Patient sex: M
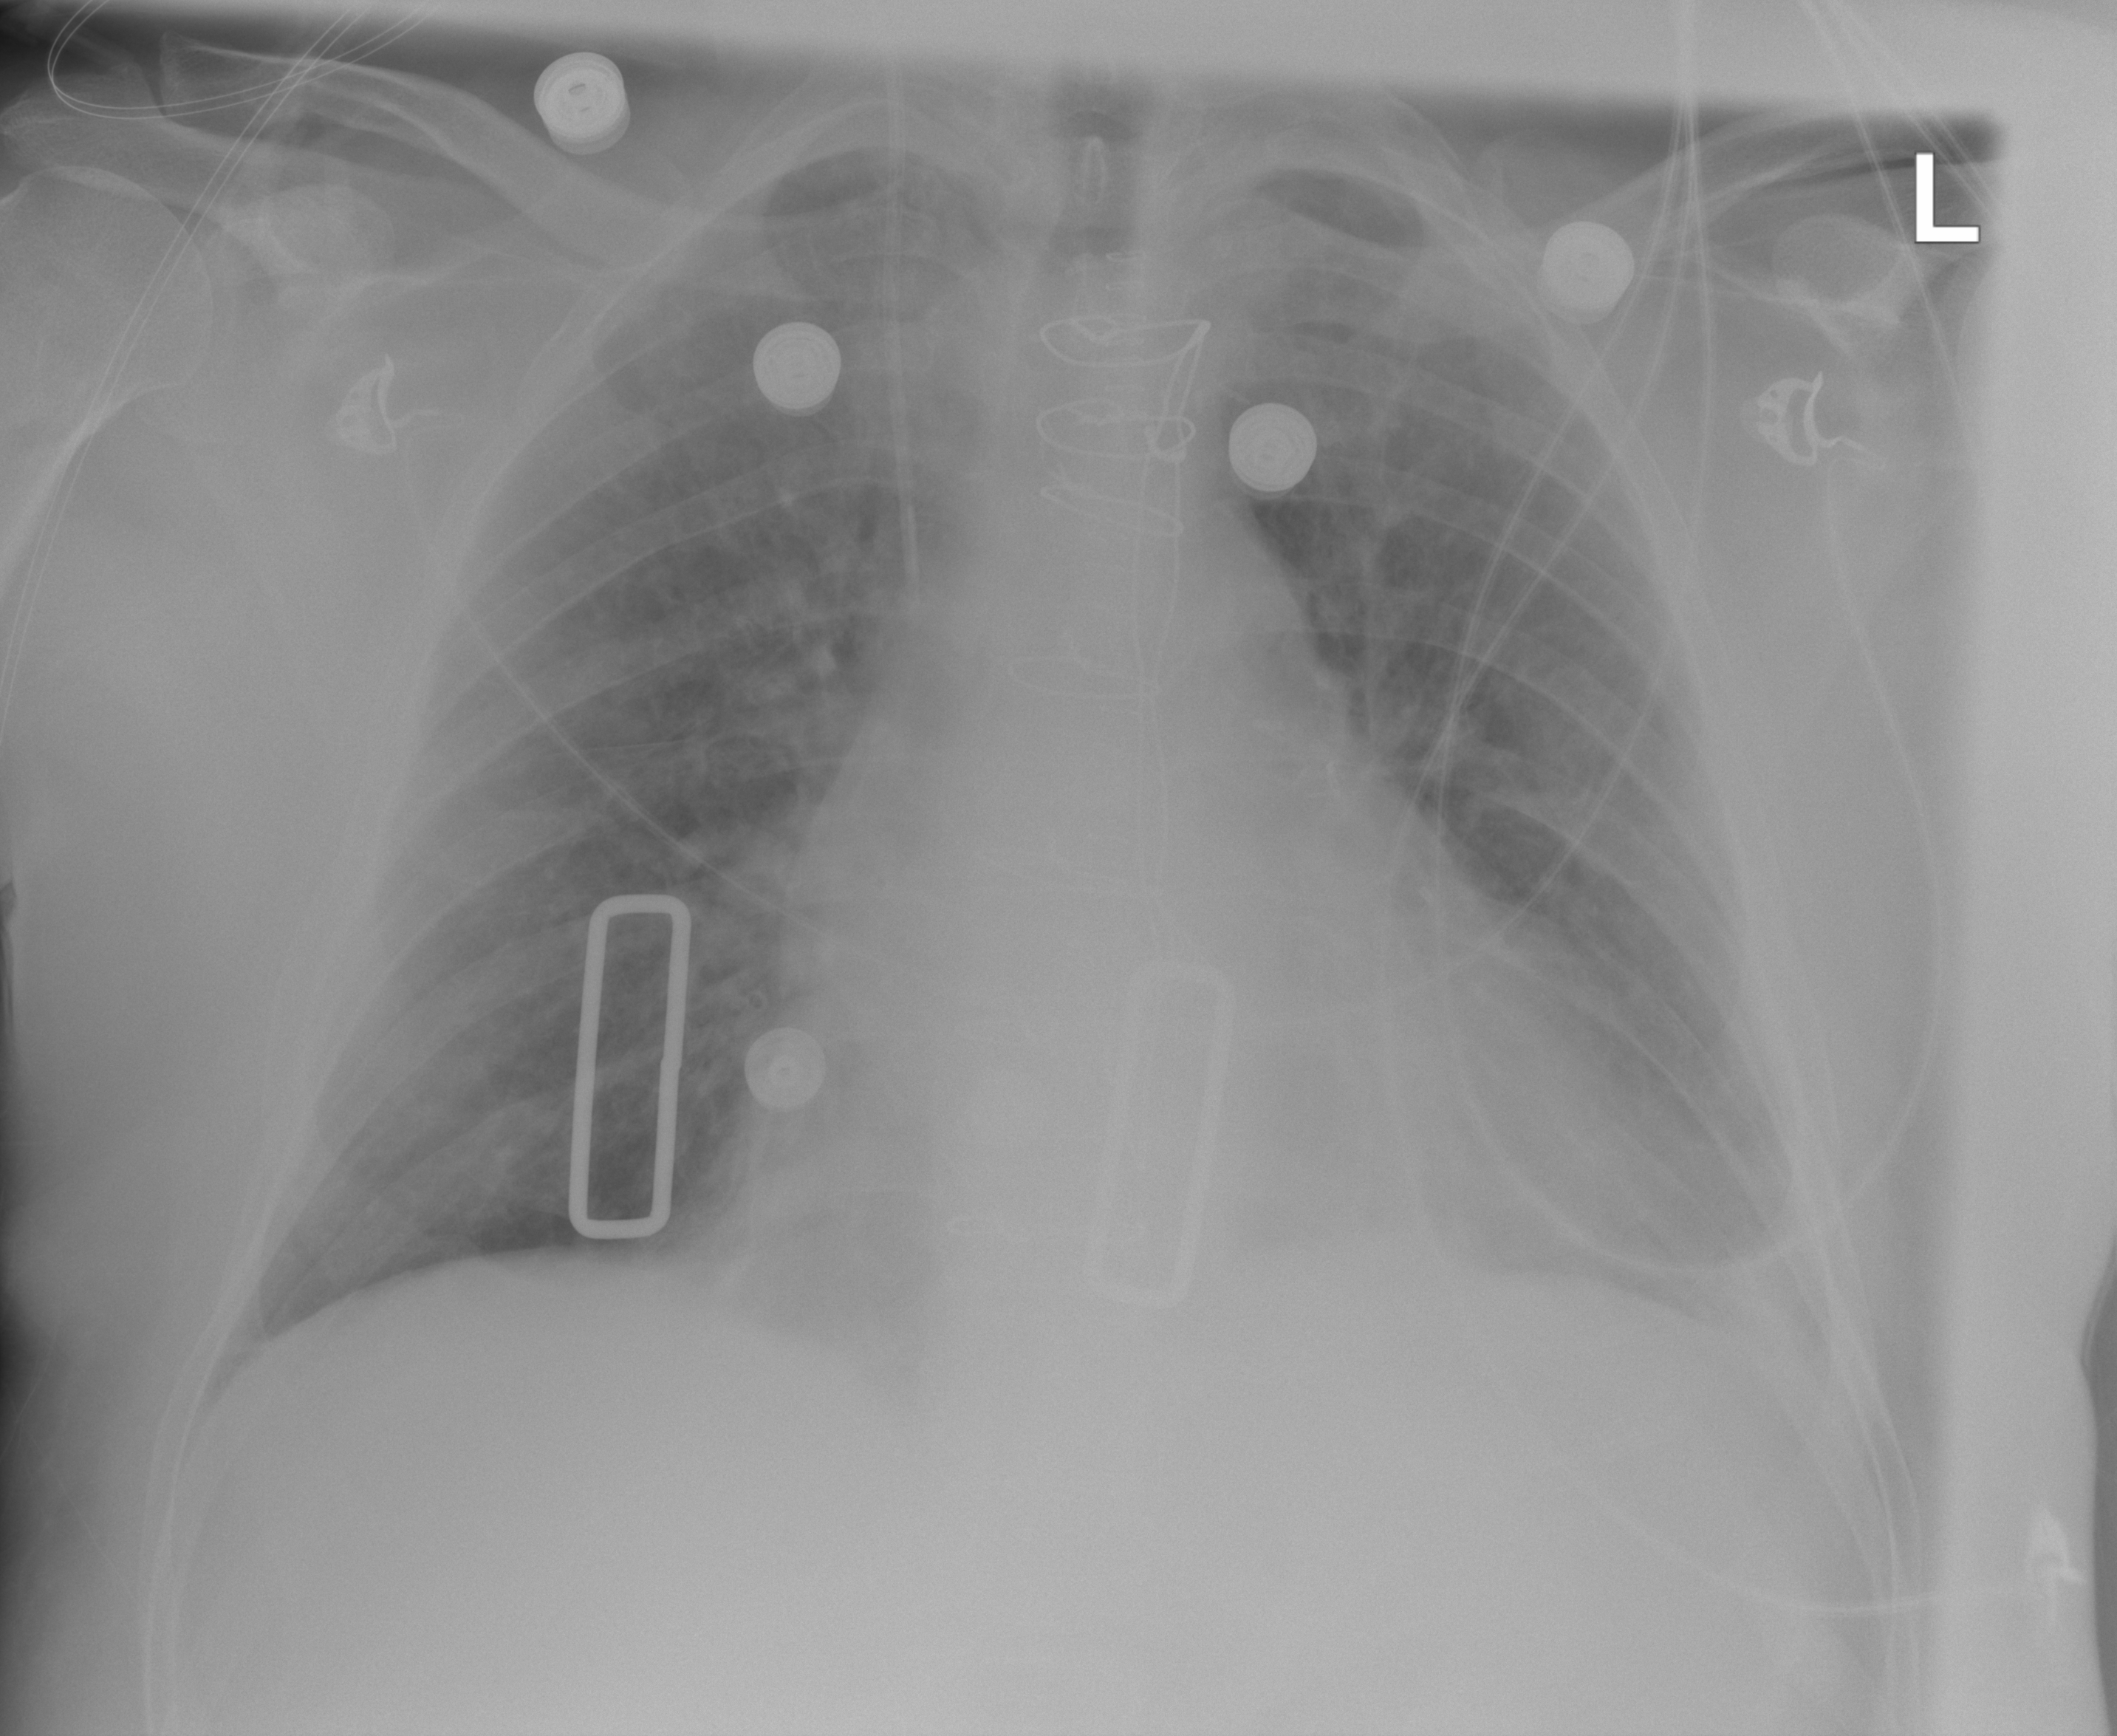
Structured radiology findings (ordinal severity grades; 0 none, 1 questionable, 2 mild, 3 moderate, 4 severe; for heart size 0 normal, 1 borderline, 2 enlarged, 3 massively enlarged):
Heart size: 1
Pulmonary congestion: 2
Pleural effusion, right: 1
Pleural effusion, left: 2
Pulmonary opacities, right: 1
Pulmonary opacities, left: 1
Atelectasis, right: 1
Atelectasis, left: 2